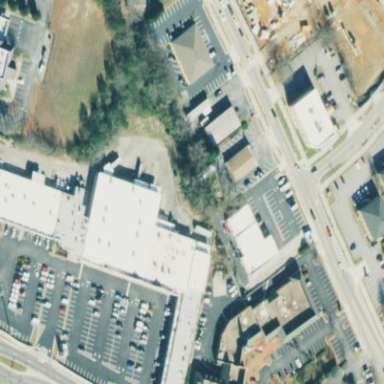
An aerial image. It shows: Commercial area.